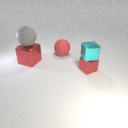
large red rubber sphere to the left of small red metal cube